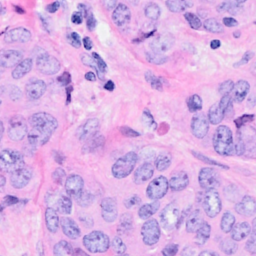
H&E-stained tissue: Breast